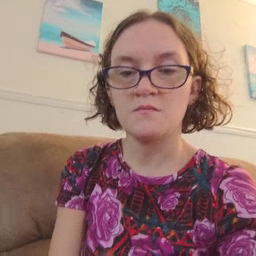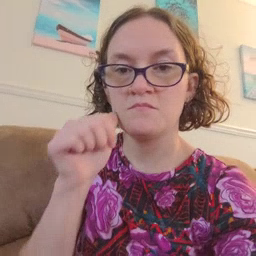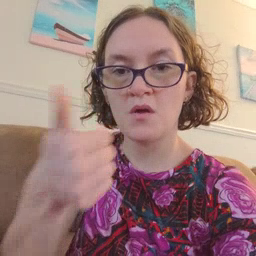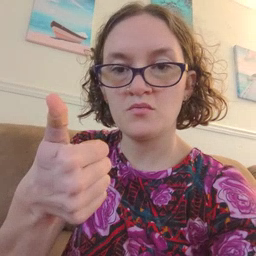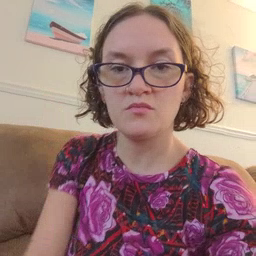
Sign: tomorrow